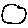
Label: circle